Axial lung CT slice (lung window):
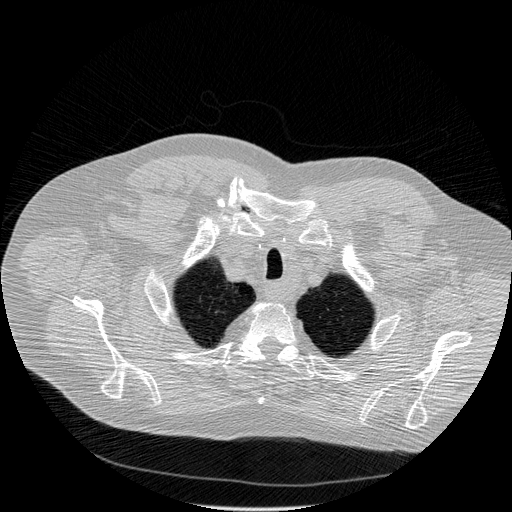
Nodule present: no